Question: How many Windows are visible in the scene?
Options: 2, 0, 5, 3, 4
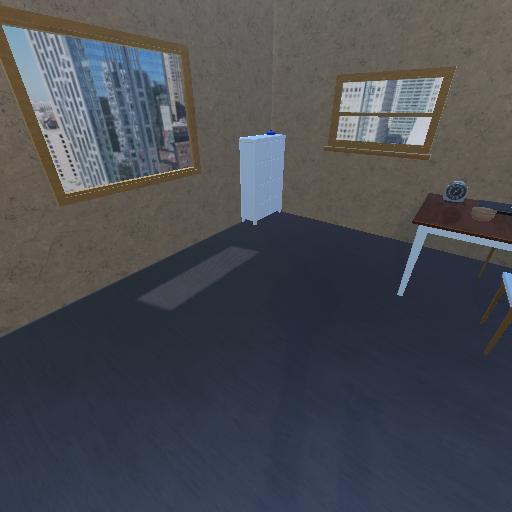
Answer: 2